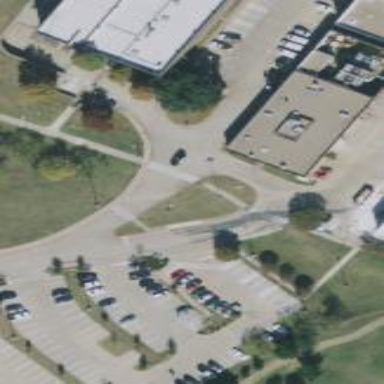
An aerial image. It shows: College building.